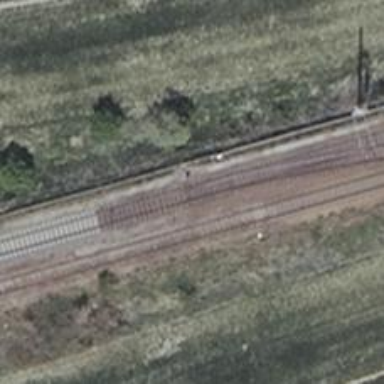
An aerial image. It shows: Railway switch.